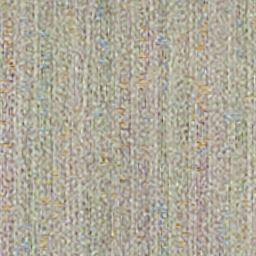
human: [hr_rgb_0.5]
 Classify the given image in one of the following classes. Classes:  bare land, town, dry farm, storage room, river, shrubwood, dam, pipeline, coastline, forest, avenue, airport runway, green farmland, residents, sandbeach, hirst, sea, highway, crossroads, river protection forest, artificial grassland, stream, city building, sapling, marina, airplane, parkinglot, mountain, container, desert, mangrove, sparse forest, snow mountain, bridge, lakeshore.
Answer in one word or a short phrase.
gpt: dry farm